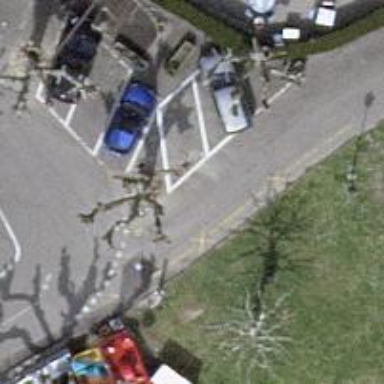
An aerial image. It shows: Rising bollard barrier.